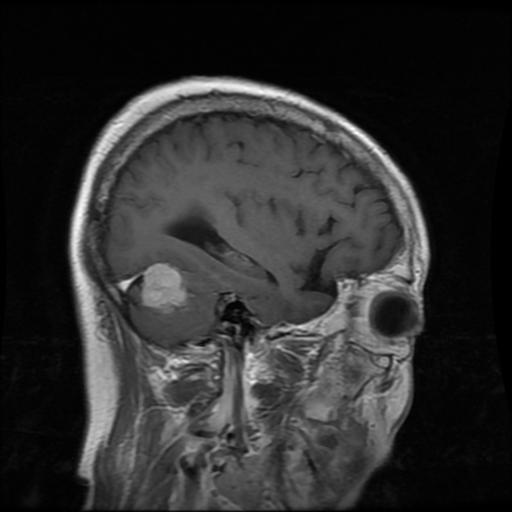
Label: meningioma